Question: I'm new to Android and I'm trying to place a textview in a specific area of the screen using Android. Currently, the textview covers the whole screen. I need it to be restricted to a particular central section. See the screenshot below (I need the textview's frame to be the white square):

Here is the code I am currently using:
'''
<?xml version="1.0" encoding="utf-8"?>
<LinearLayout xmlns:android="http://schemas.android.com/apk/res/android"
android:orientation="horizontal"
android:layout_width="match_parent"
android:layout_height="wrap_content"
android:baselineAligned="false"
android:background="@drawable/help"
android:gravity="left"
android:layout_weight="1">
<TextView
android:layout_width="0dp"
android:layout_height="wrap_content"
android:scrollbars = "vertical"
android:layout_weight="0.60"
android:textSize="14sp"
android:textStyle="bold"
android:id="@+id/text"/>
</LinearLayout>
'''
I've tried a few things I can't get it to work, can anyone point out where I'm going wrong?
It seems I should be using LinearLayout in order to set my views to a certain percentage of the screen, but I'm not sure if this is the correct approach?
: Though the answer I've marked as correct is essentially the right thing to do, if you are going to create specific layouts such as this you will need to create different layout files for each different screen size (generally small, medium, large and x-large). These will be placed in the res folder in your project.
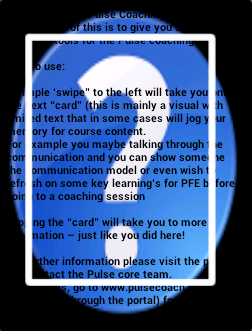
Answer: You want this , rite ?
Here is the code for it :-
'''
<RelativeLayout xmlns:android="http://schemas.android.com/apk/res/android"
android:layout_width="match_parent"
android:layout_height="fill_parent"
android:background="@drawable/claim_detail_header_bg" >
<TextView
android:id="@+id/text"
android:text="sgfdsgdfsfddjvjkfdnbvkfdnvkjfdvfdgdfsfddjvjkfdnbvkfdnvkjfdvfdvdffdfdsgfdsgdfsfddjvjkfdnbvkfdnvkjfdvfdvdffdfdsgfdsgdfsfddjvjkfdnbvkfdnvkjfdvfdvdffdfdsgfdsgdfsfddjvjkfdnbvkfdnvkjfdvfdvdffdfdsgfdsgdfsfddjvjkfdnbvkfdnvkjfdvfdvdffdfdsgfdsgdfsfddjvjkfdnbvkfdnvkjfdvfdvdffdfdsgfdsgdfsfddjvjkfdnbvkfdnvkjfdvfdvdffdfdsgfdsgdfsfddjvjkfdnbvkfdnvkjfdvfdvdffdfdsgfdsgdfsfddjvjkfdnbvkfdnvkjfdvfdvdffdfdsgfdsgdfsfddjvjkfdnbvkfdnvkjfdvfdvdffdfdsgfdsgdfsfddjvjkfdnbvkfdnvkjfdvfdvdffdfdsgfdsgdfsfddjvjkfdnbvkfdnvkjfdvfdvdffdfdsgfdsgdfsfddjvjkfdnbvkfdnvkjfdvfdvdffdfdsgfdsgdfsfddjvjkfdnbvkfdnvkjfdvfdvdffdfdsgfdsgdfsfddjvjkfdnbvkfdnvkjfdvfdvdffdfdsgfdsgdfsfddjvjkfdnbvkfdnvkjfdvfdvdffdfdsgfdsgdfsfddjvjkfdnbvkfdnvkjfdvfdvdffdfdsgfdsgdfsfddjvjkfdnbvkfdnvkjfdvfdvdffdfdsgfdsgdfsfddjvjkfdnbvkfdnvkjfdvfdvdffdfdsgfdsgdfsfddjvjkfdnbvkfdnvkjfdvfdvdffdfdsgfdsgdfsfddjvjkfdnbvkfdnvkjfdvfdvdffdfdsgfdsgdfsfddjvjkfdnbvkfdnvkjfdvfdvdffdfdsgfdsgdfsfddjvjkfdnbvkfdnvkjfdvfdvdffdfdsgfdsgdfsfddjvjkfdnbvkfdnvkjfdvfdvdffdfdsgfdsgdfsfddjvjkfdnbvkfdnvkjfdvfdvdffdfdsgfdsgdfsfddjvjkfdnbvkfdnvkjfdvfdvdffdfdsgfdsgdfsfddjvjkfdnbvkfdnvkjfdvfdvdffdfdsgfdsgdfsfddjvjkfdnbvkfdnvkjfdvfdvdffdfdsgfdsgdfsfddjvjkfdnbvkfdnvkjfdvfdvdffdfdsgfdsgdfsfddjvjkfdnbvkfdnvkjfdvfdvdffdfdsgfdsgdfsfddjvjkfdnbvkfdnvkjfdvfdvdffdfdsgfdsgdfsfddjvjkfdnbvkfdnvkjfdvfdvdffdfdsgfdsgdfsfddjvjkfdnbvkfdnvkjfdvfdvdffdfdsgfdsgdfsfddjvjkfdnbvkfdnvkjfdvfdvdffdfdsgfdsgdfsfddjvjkfdnbvkfdnvkjfdvfdvdffdfdsgfdsgdfsfddjvjkfdnbvkfdnvkjfdvfdvdffdfdsgfdsgdfsfddjvjkfdnbvkfdnvkjfdvfdvdffdfdsgfdsgdfsfddjvjkfdnbvkfdnvkjfdvfdvdffdfdsgfdsgdfsfddjvjkfdnbvkfdnvkjfdvfdvdffdfdsgfdsgdfsfddjvjkfdnbvkfdnvkjfdvfdvdffdfdsgfdsgdfsfddjvjkfdnbvkfdnvkjfdvfdvdffdfdsgfdsgdfsfddjvjkfdnbvkfdnvkjfdvfdvdffdfdsgfdsgdfsfddjvjkfdnbvkfdnvkjfdvfdvdffdfdsgfdsgdfsfddjvjkfdnbvkfdnvkjfdvfdvdffdfdsgfdsgdfsfddjvjkfdnbvkfdnvkjfdvfdvdffdfdsgfdsgdfsfddjvjkfdnbvkfdnvkjfdvfdvdffdfdsgfdsgdfsfddjvjkfdnbvkfdnvkjfdvfdvdffdfdsgfdsgdfsfddjvjkfdnbvkfdnvkjfdvfdvdffdfdsgfdsgdfsfddjvjkfdnbvkfdnvkjfdvfdvdffdfdsgfdsgdfsfddjvjkfdnbvkfdnvkjfdvfdvdffdfdsgfdsgdfsfddjvjkfdnbvkfdnvkjfdvfdvdffdfdsgfdsgdfsfddjvjkfdnbvkfdnvkjfdvfdvdffdfdsgfdsgdfsfddjvjkfdnbvkfdnvkjfdvfdvdffdfdsgfdsgdfsfddjvjkfdnbvkfdnvkjfdvfdvdffdfdsgfdsgdfsfddjvjkfdnbvkfdnvkjfdvfdvdffdfdsgfdsgdfsfddjvjkfdnbvkfdnvkjfdvfdvdffdfdsgfdsgdfsfddjvjkfdnbvkfdnvkjfdvfdvdffdfdsgfdsgdfsfddjvjkfdnbvkfdnvkjfdvfdvdffdfdsgfdsgdfsfddjvjkfdnbvkfdnvkjfdvfdvdffdfdsgfdsgdfsfddjvjkfdnbvkfdnvkjfdvfdvdffdfd"
android:layout_width="wrap_content"
android:layout_height="wrap_content"
android:scrollbars="vertical"
android:layout_marginLeft="40dp"
android:layout_marginTop="40dp"
android:layout_marginRight="40dp"
android:layout_marginBottom="40dp"
android:background="@drawable/ic_launcherwrweq"
android:textSize="20sp"
android:textStyle="bold" />
</RelativeLayout>
'''